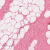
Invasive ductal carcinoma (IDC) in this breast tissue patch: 0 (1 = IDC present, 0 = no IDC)